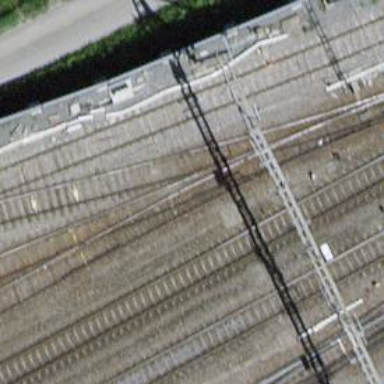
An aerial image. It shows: Rail siding with electrified tracks using contact line.